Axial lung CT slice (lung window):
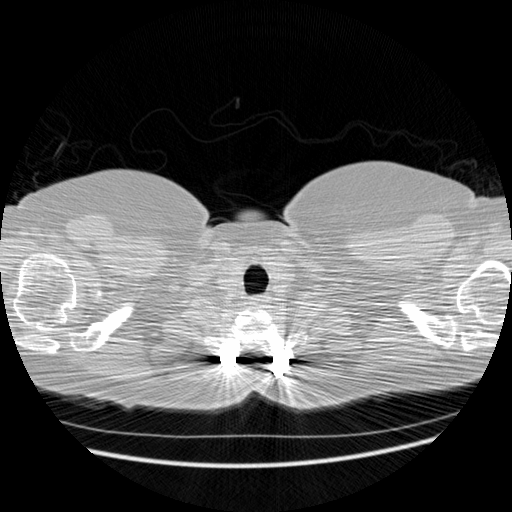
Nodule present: no